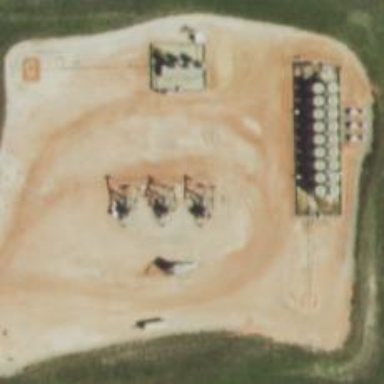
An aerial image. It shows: Petroleum well.